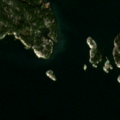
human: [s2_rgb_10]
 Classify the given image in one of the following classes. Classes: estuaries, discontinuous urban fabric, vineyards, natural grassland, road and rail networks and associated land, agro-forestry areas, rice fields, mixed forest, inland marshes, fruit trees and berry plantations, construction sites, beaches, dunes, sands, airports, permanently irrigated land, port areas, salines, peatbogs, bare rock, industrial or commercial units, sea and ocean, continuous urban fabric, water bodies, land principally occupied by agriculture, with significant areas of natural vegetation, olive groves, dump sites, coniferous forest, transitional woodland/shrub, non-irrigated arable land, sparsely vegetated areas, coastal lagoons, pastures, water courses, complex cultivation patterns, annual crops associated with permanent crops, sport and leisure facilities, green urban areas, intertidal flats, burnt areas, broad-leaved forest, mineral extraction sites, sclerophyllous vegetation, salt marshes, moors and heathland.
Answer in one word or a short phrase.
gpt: mixed forest, sea and ocean